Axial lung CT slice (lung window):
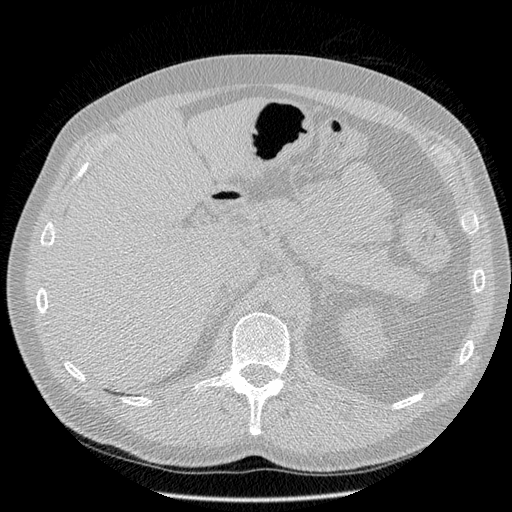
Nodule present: no